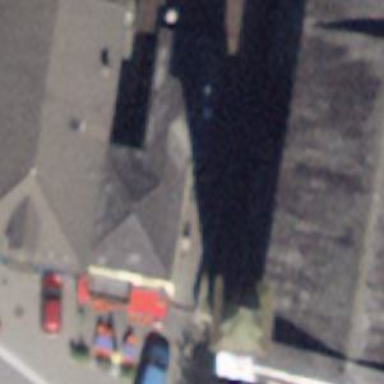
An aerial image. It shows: Restaurant.